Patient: sex M, age 43
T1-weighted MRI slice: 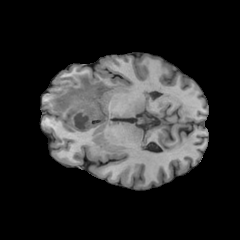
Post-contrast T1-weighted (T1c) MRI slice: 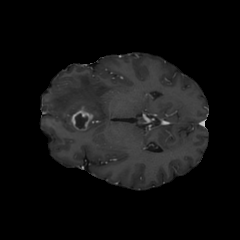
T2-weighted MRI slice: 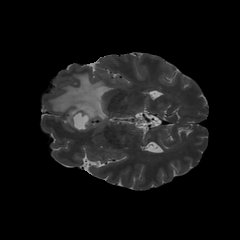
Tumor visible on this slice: yes
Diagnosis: Glioblastoma, IDH-wildtype
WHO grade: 4